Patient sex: M
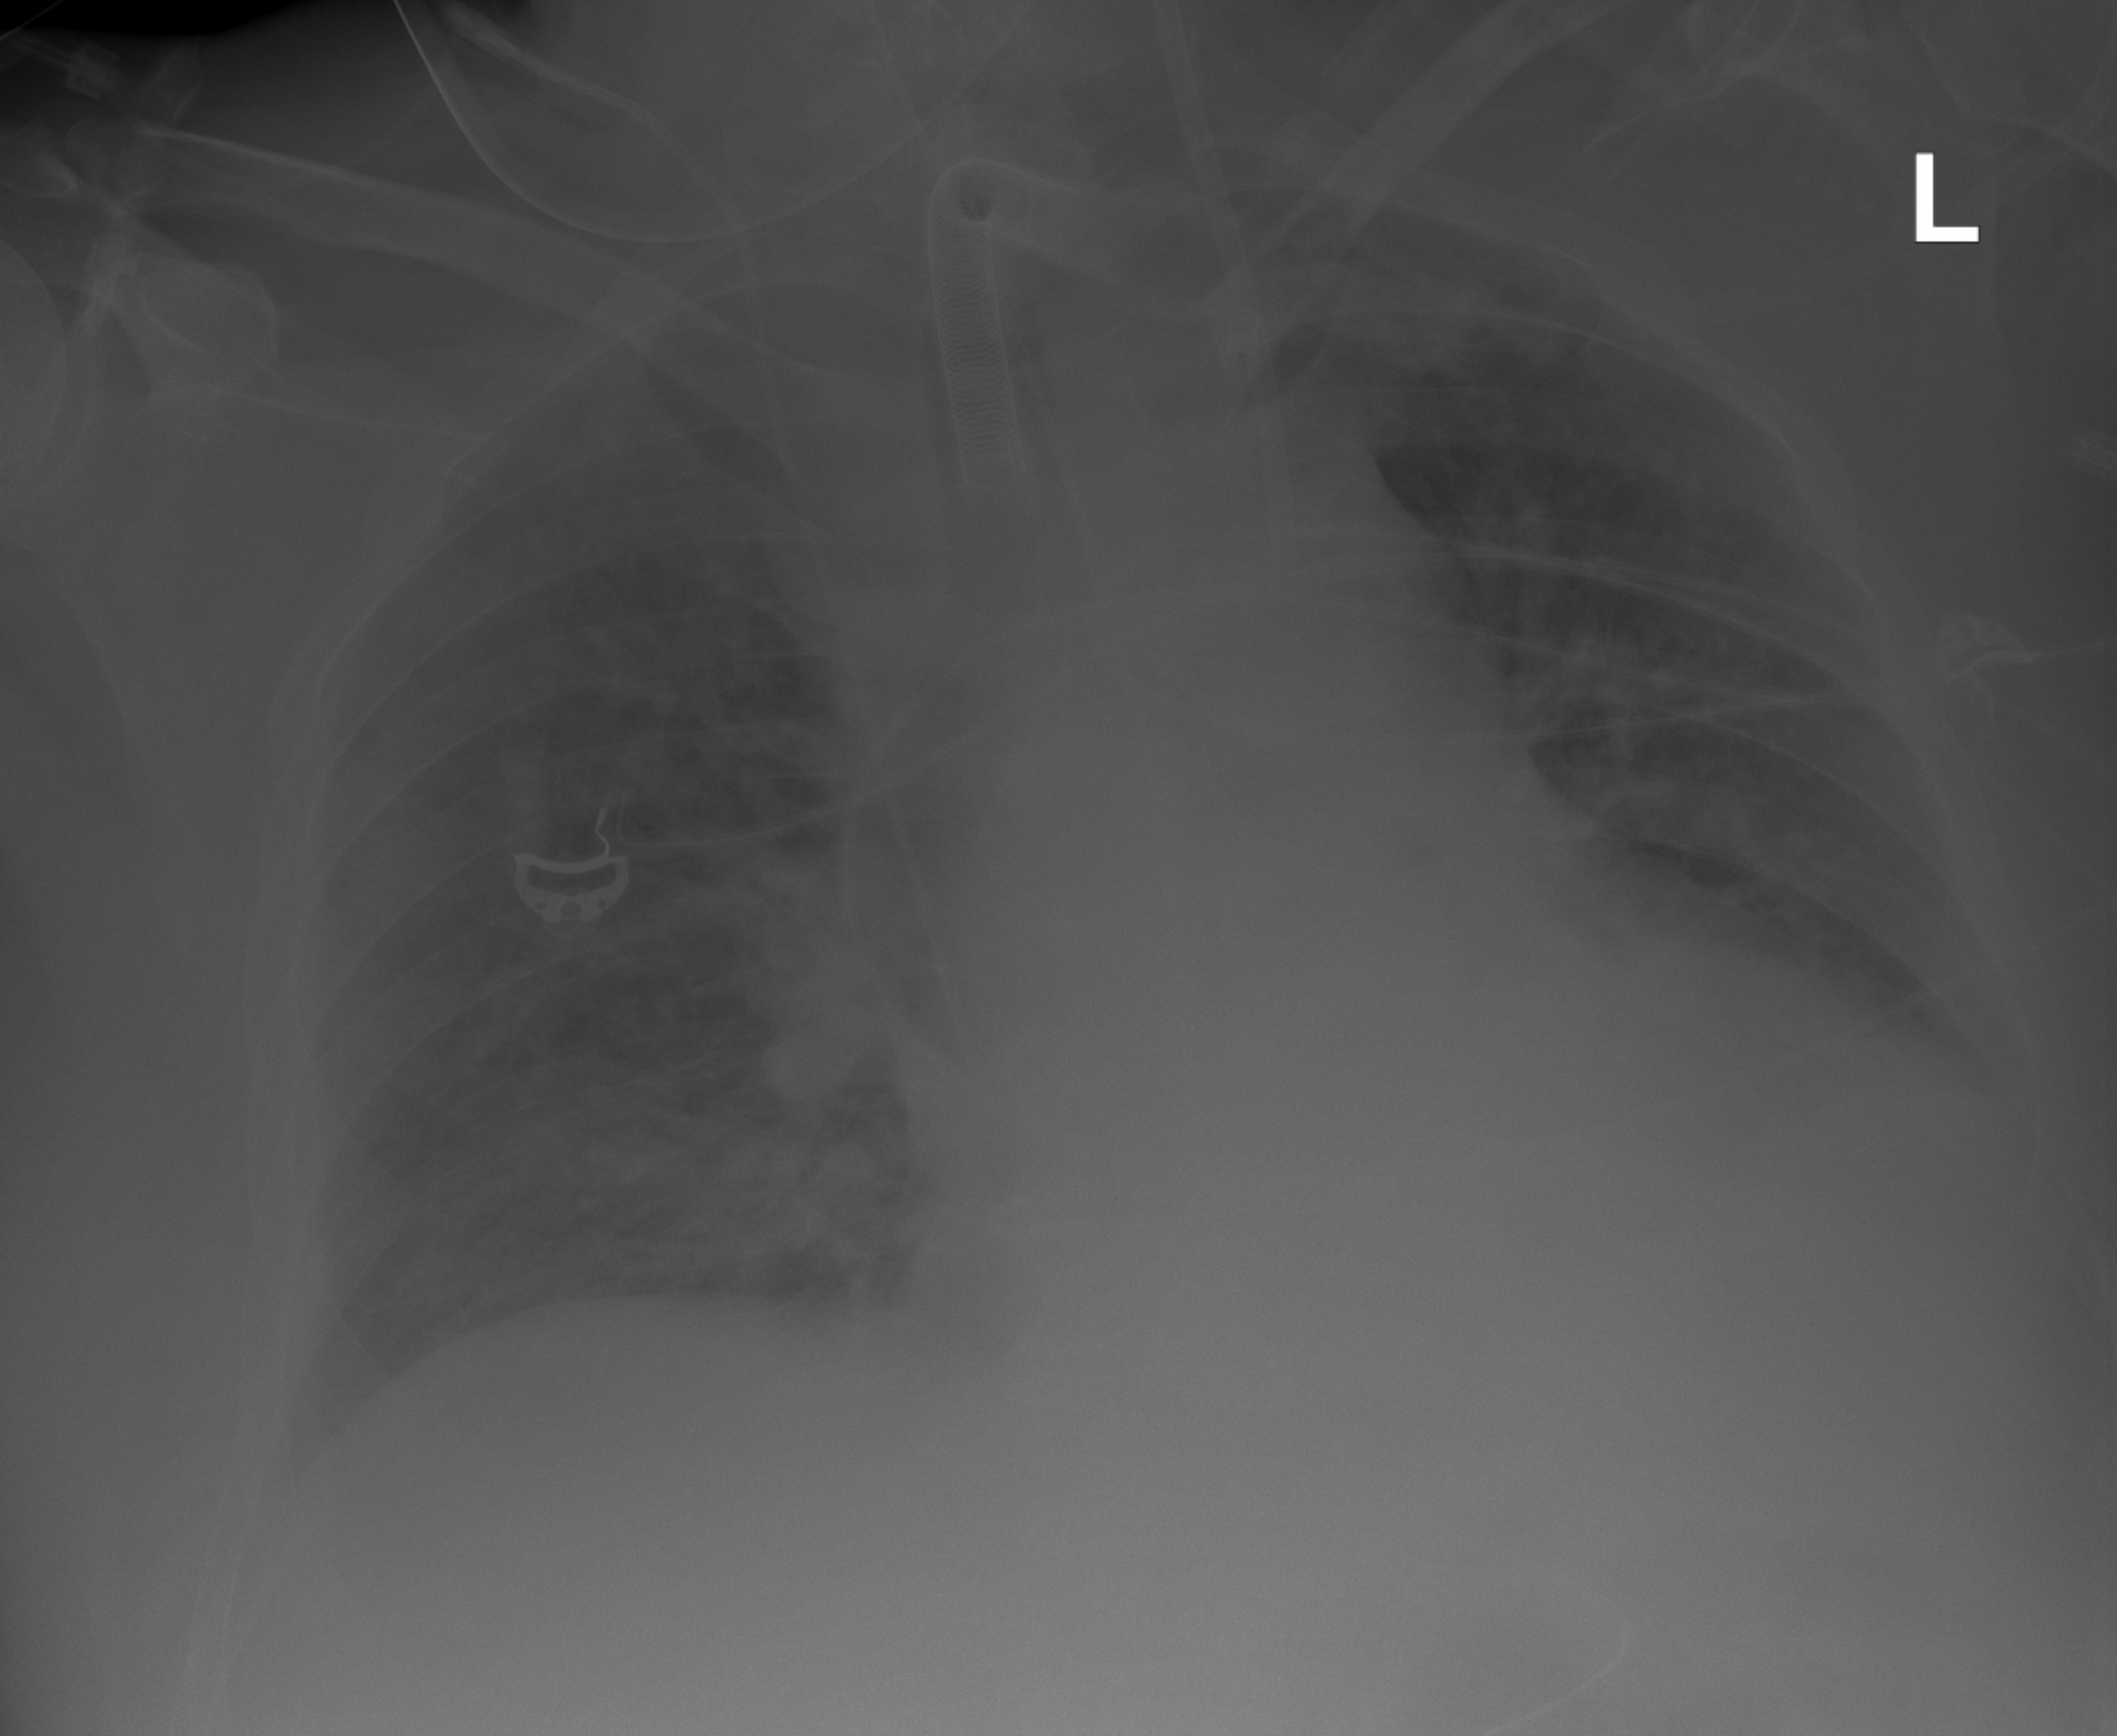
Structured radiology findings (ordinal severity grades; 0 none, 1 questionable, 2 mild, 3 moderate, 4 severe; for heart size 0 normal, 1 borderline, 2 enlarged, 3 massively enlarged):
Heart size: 2
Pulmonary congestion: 2
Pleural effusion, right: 0
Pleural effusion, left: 2
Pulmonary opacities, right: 1
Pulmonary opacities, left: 1
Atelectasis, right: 0
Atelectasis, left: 2